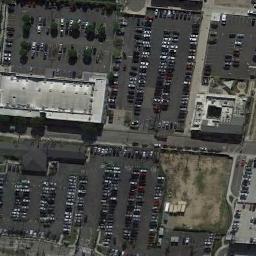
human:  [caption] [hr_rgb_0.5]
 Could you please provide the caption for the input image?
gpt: The parking lot is full of cars next to some buildings .

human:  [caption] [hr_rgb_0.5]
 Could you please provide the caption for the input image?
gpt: There are many cars in the parking lot .

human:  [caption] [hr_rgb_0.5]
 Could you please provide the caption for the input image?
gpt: There are a dozen cars in the parking lot .

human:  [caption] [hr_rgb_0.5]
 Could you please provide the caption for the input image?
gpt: The parking lot has lots of cars arranged neatly in lines and some buildings are also in the parking lot .

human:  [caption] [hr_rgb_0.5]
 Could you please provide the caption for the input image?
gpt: There are some buildings around the parking lot with many cars .